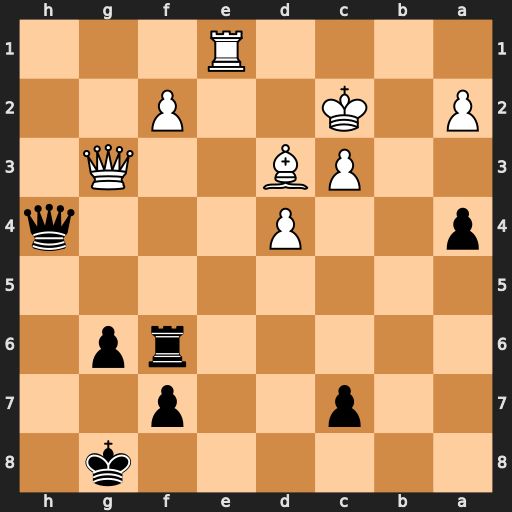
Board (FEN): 6k1/2p2p2/5rp1/8/p2P3q/2PB2Q1/P1K2P2/4R3
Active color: b
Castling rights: -
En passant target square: -
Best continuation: Rxf2+ Qxf2 Qxf2+